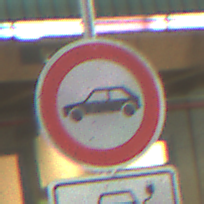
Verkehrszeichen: VerbotPersonenkraftwagen
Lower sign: MehrspurigeFahrzeugeFrei11
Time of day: MorningAfternoon
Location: Roofed (Special)
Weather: NotSpecified
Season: NotSpecified
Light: Artificial